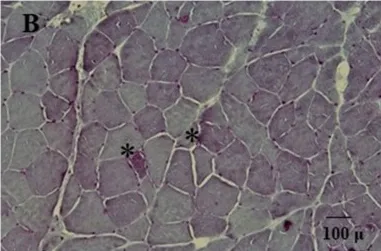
Gomori trichrome stain. 20X) showed variability of muscle morphology with some atrophic fibers. In (B) asterisks denote some ragged-red fibers.
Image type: pathology (methenamine_silver)